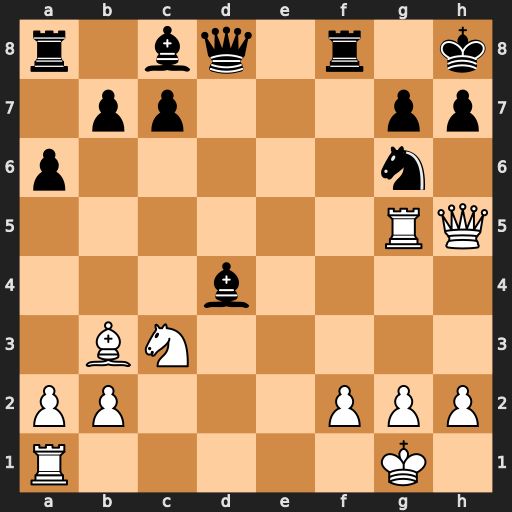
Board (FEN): r1bq1r1k/1pp3pp/p5n1/6RQ/3b4/1BN5/PP3PPP/R5K1
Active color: w
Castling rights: -
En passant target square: -
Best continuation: Qxh7+ Kxh7 Rh5#